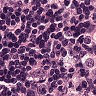
Metastatic tissue present: yes